Question: Having an issue with jade and loop threw an array from a mysql query. when I 'console.log' a row I'm trying to log it dumps out this.
'''
{ id: 512,
first: 'Mark',
last: 'Neal',
client: 'City of South Bend',
employer: null,
access: null }
'''
Which is fine.
Now I'm trying to set it up so jade will automatically fill in the column names and and the columns. Anyway here's my jade code.
'''
block content
.container
h1 Data Tables
.span12
table.table.table-striped.table-bordered.table-condensed
thead
each f in fields
th= f.name
tbody
each i in results
tr
each b in i
td= b
'''
Apparently I can't post pics because of this being my first post so I'll try copy and paste as best I can.
Instead of stopping at '}' it goes on like this in two new columns.

'''
function (parser, fieldPackets, typeCast, nestTables, connection) {
var self = this;
var next = function () {
return self._typeCast(fieldPacket, parser, connection.config.timezone, connection.config.supportBigNumbers, connection.config.bigNumberStrings);
};
for (var i = 0; i < fieldPackets.length; i++) {
var fieldPacket = fieldPackets[i];
var value;
if (typeof typeCast == "function") {
value = typeCast.apply(connection, [new Field({
packet: fieldPacket,
parser: parser
}), next]);
} else {
value = (typeCast) ? this._typeCast(fieldPacket, parser, connection.config.timezone, connection.config.supportBigNumbers, connection.config.bigNumberStrings) : ((fieldPacket.charsetNr === Charsets.BINARY) ? parser.parseLengthCodedBuffer() : parser.parseLengthCodedString());
} if (typeof nestTables == "string" && nestTables.length) {
this[fieldPacket.table + nestTables + fieldPacket.name] = value;
} else if (nestTables) {
this[fieldPacket.table] = this[fieldPacket.table] || {};
this[fieldPacket.table][fieldPacket.name] = value;
} else {
this[fieldPacket.name] = value;
}
}
}
function (field, parser, timeZone, supportBigNumbers, bigNumberStrings) {
var numberString;
switch (field.type) {
case Types.TIMESTAMP:
case Types.DATE:
case Types.DATETIME:
case Types.NEWDATE:
var dateString = parser.parseLengthCodedString();
var dt;
if (dateString === null) {
return null;
}
if (timeZone != 'local') {
if (field.type === Types.DATE) {
dateString += ' 00:00:00 ' + timeZone;
} else {
dateString += ' ' + timeZone;
}
}
dt = new Date(dateString);
if (isNaN(dt.getTime())) {
return dateString;
}
return dt;
case Types.TINY:
case Types.SHORT:
case Types.LONG:
case Types.INT24:
case Types.YEAR:
case Types.FLOAT:
case Types.DOUBLE:
numberString = parser.parseLengthCodedString();
return (numberString === null || (field.zeroFill && numberString[0] == "0")) ? numberString : Number(numberString);
case Types.NEWDECIMAL:
case Types.LONGLONG:
numberString = parser.parseLengthCodedString();
return (numberString === null || (field.zeroFill && numberString[0] == "0")) ? numberString : ((supportBigNumbers && (bigNumberStrings || (Number(numberString) > IEEE_754_BINARY_64_PRECISION))) ? numberString : Number(numberString));
case Types.BIT:
return parser.parseLengthCodedBuffer();
case Types.STRING:
case Types.VAR_STRING:
case Types.TINY_BLOB:
case Types.MEDIUM_BLOB:
case Types.LONG_BLOB:
case Types.BLOB:
return (field.charsetNr === Charsets.BINARY) ? parser.parseLengthCodedBuffer() : parser.parseLengthCodedString();
case Types.GEOMETRY:
return parser.parseGeometryValue();
default:
return parser.parseLengthCodedString();
}
}
'''
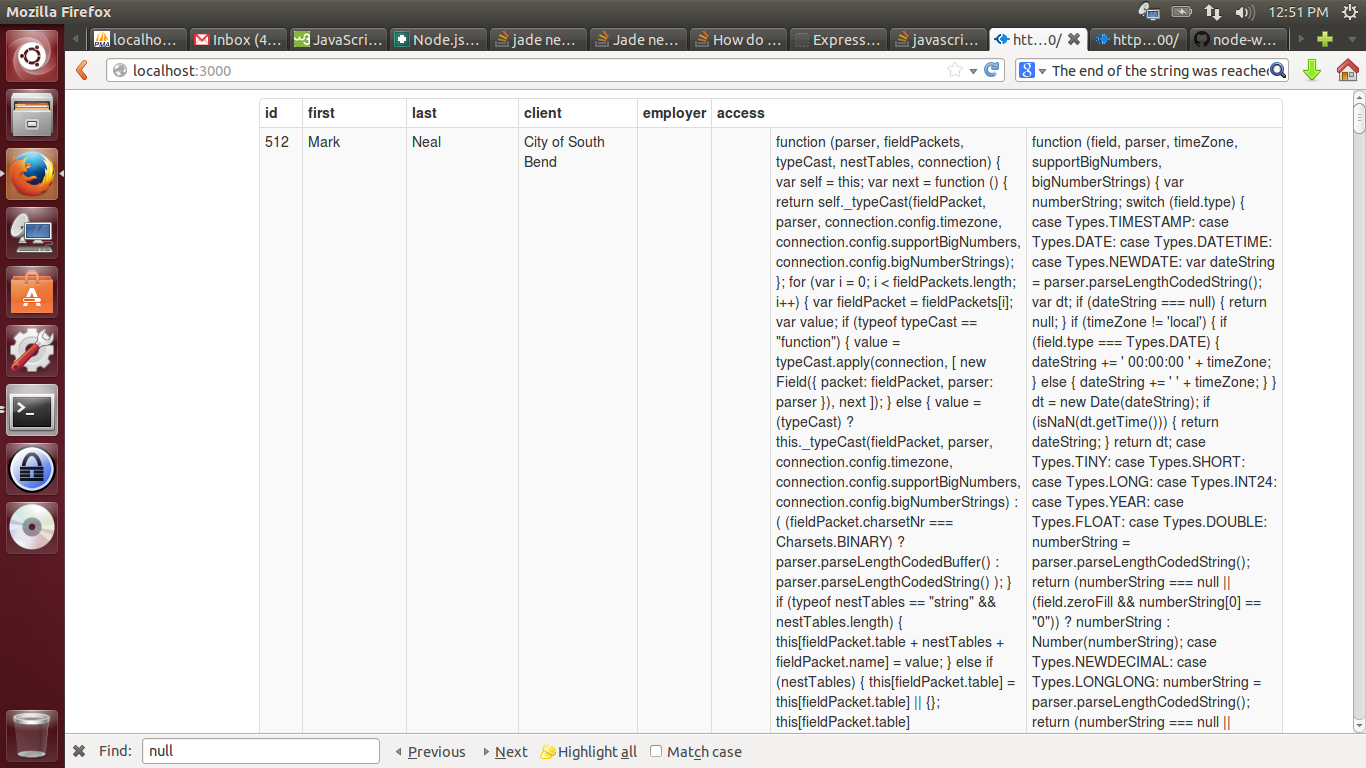
Answer: If we are just looking at the JADE-code then this could be of help.
I Solved a similar progrem like this:
'''
- each value, i in results
tr
- var count = 0
- each b in i
- if(count < Object.keys(value).length)
td= b
- count += 1
'''
I changed the name of my own variables so it could fit in your JADE file.
Hopefully the code example is pretty self explanatory, but to explain how it works in short:
First of the variable "value" will get each item in the array "results", even if this is a JSON object with only different key values.
Afterwards I made a variable which counts the amount of keys. If you don't have the check against Object.keys(element).length) then it will print 2 more values which is the "parse" value and "_typeCast" values.
Anyways this count variable just counts the number of used keys which later compares to the number of total of keys in the JSON array, when all keys are printed then it wont print anymore.
Hopefully this will help you (or someone else!)